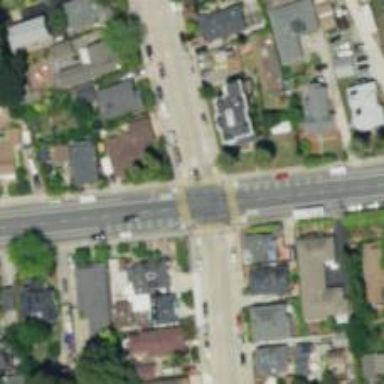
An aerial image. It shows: Stop road.